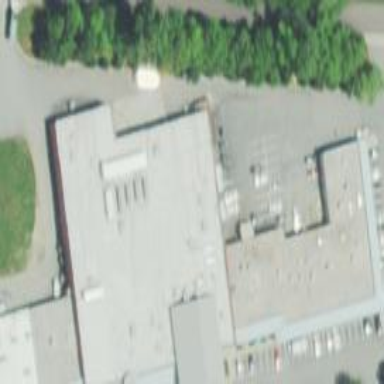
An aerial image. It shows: Retail building.